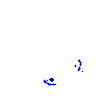
Particle: kaon